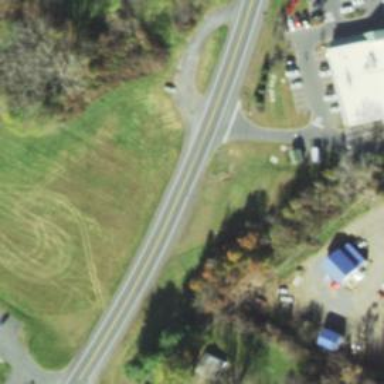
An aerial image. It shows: Asphalt road designated as trunk highway.